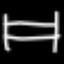
Label: bed